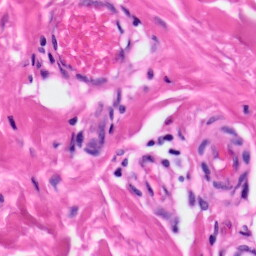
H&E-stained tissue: Skin